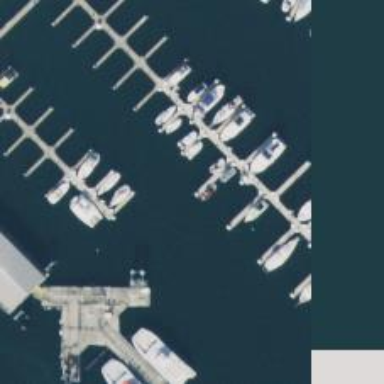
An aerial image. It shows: Pier with mooring facilities.